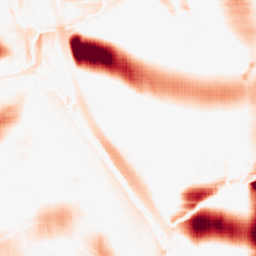
Category: morphological
Decomposition family: morphological_square
Decomposition parameters: operation: opening
size: 50
Upsampling method: sinc_blackman
Upsampling parameters: scale: 8
kernel_size: 16
Upsampling scale: 8